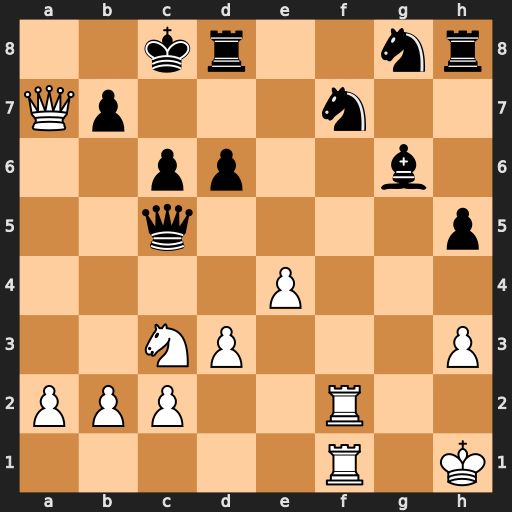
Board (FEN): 2kr2nr/Qp3n2/2pp2b1/2q4p/4P3/2NP3P/PPP2R2/5R1K
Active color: w
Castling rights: -
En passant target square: -
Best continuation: Qa8+ Kc7 Rxf7+ Bxf7 Rxf7+ Rd7 Rf8